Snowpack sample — Loveland Pass, Silver Plume, Colorado, USA (12/14/25, 10:50 AM MST)
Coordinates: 39.664, -105.882
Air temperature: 36 °F
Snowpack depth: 67 cm
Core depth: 10 cm
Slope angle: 6°, slope face: 326°
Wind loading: low
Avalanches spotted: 0
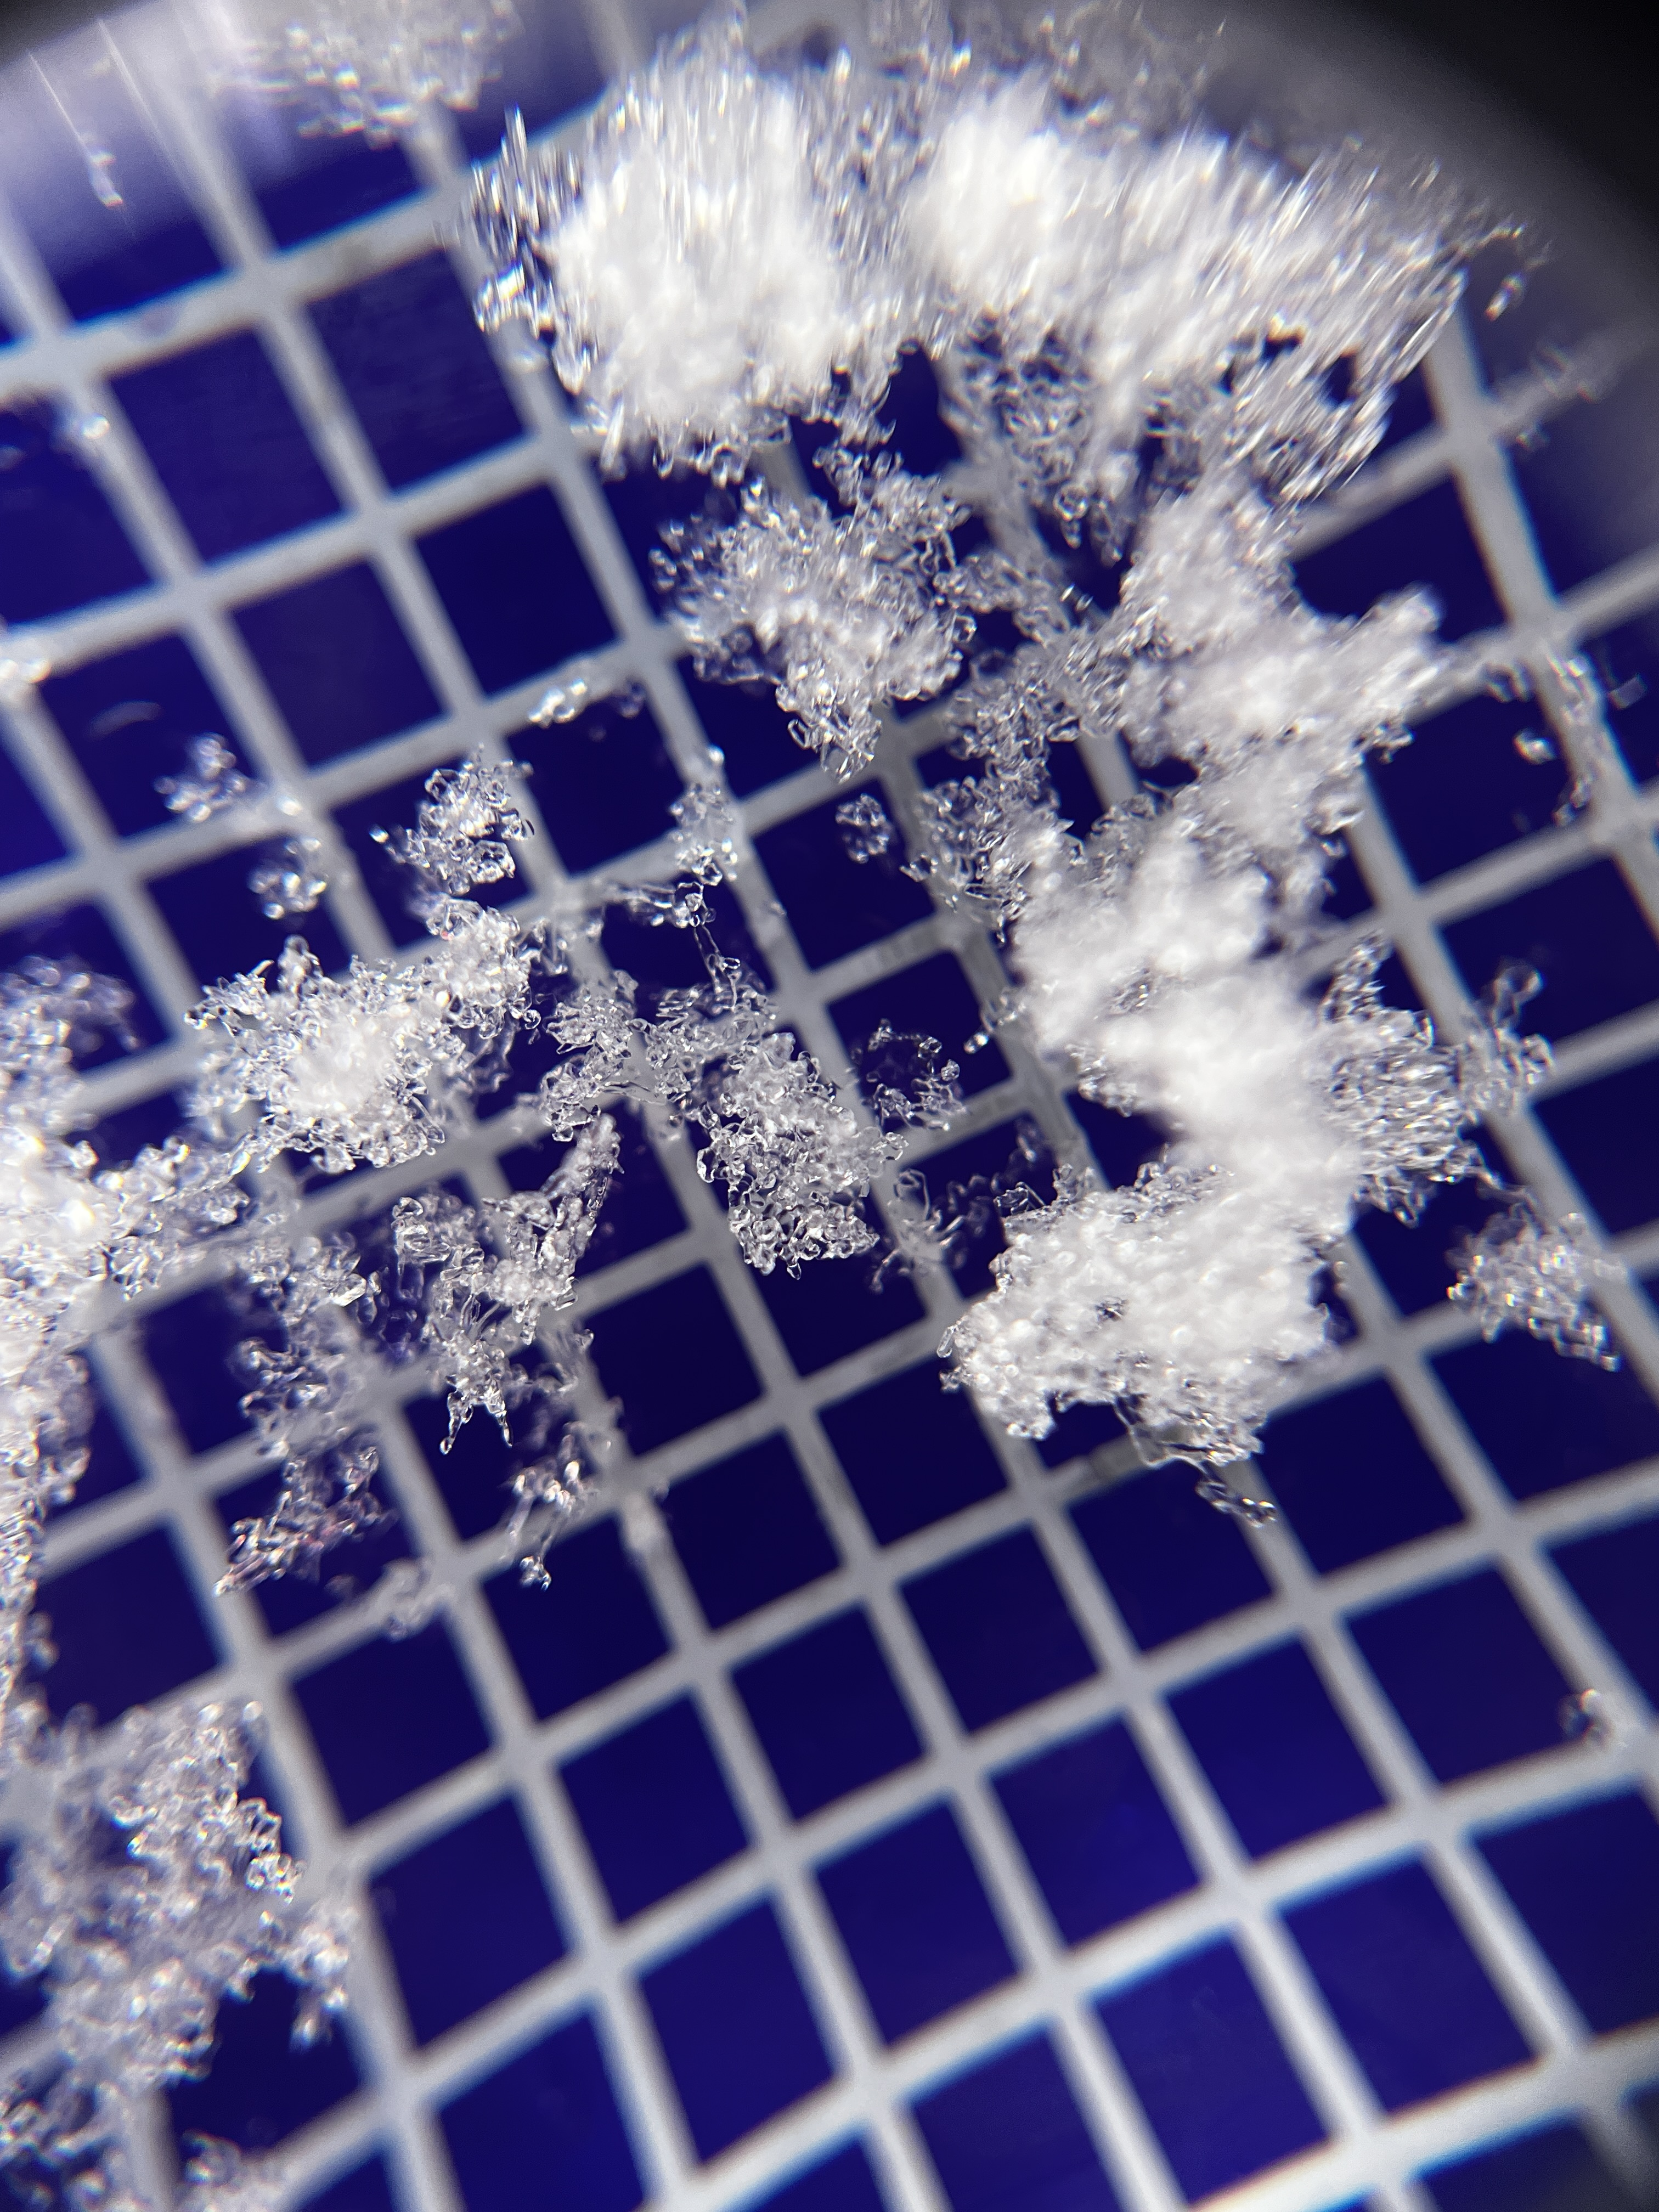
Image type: magnified_profile
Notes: No avalanches spotted, very late start to the season with minimal snowpack